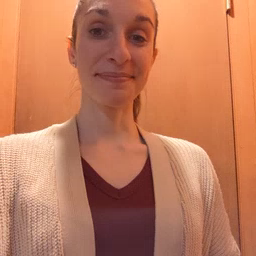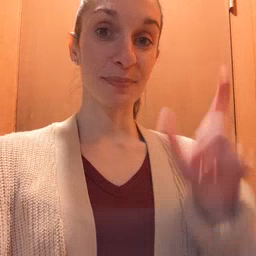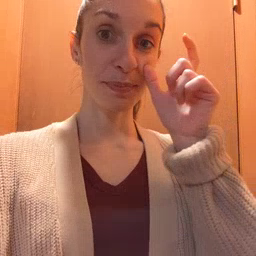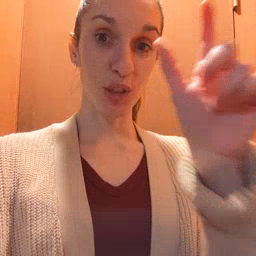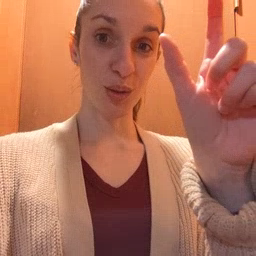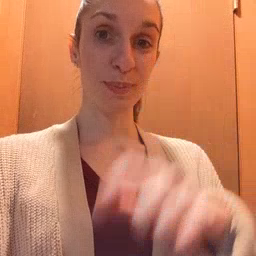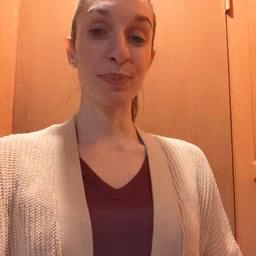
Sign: moon